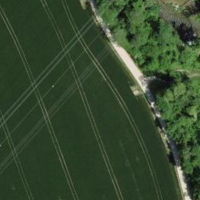
EUNIS habitat code: 25
Species observed at this site:
Prunus padus